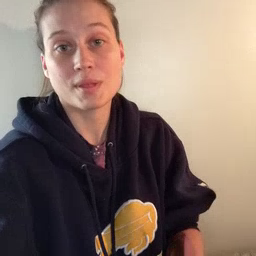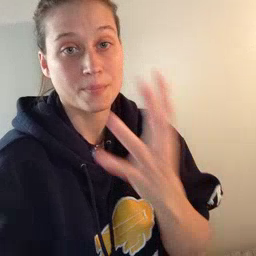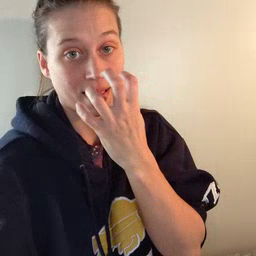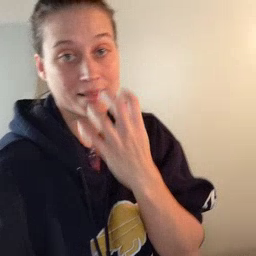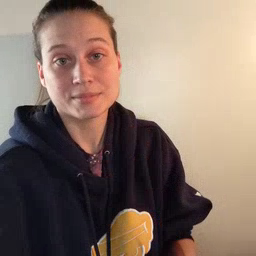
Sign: mad